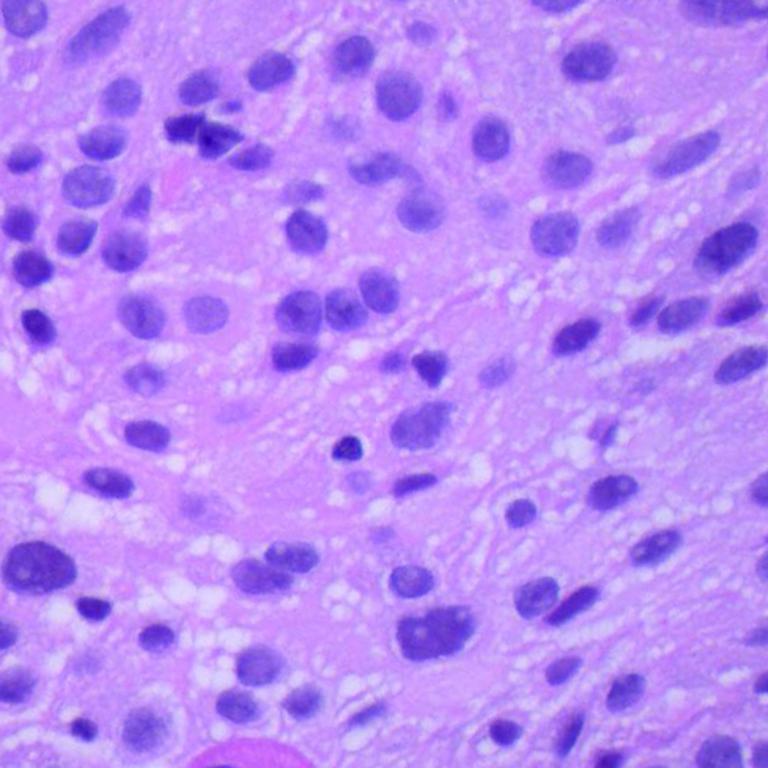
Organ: lung
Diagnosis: squamous carcinomas